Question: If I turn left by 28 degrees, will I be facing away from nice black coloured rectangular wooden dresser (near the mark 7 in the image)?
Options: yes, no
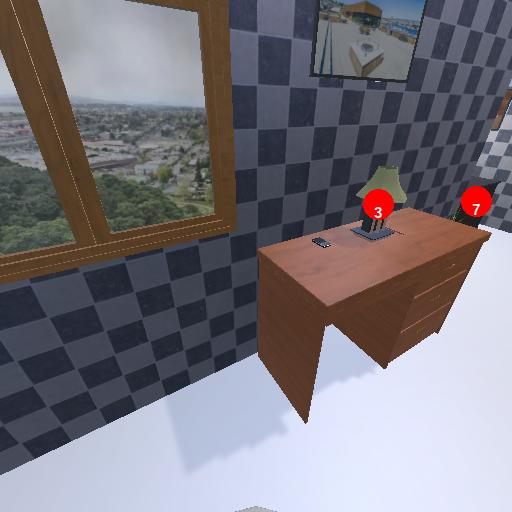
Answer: yes